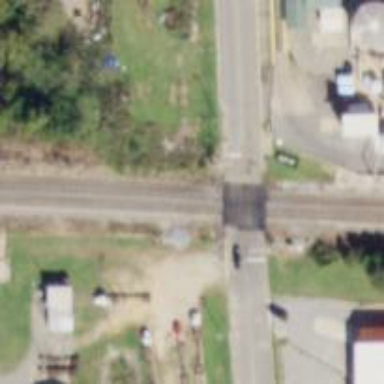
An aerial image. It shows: Level crossing on the railway with lights.